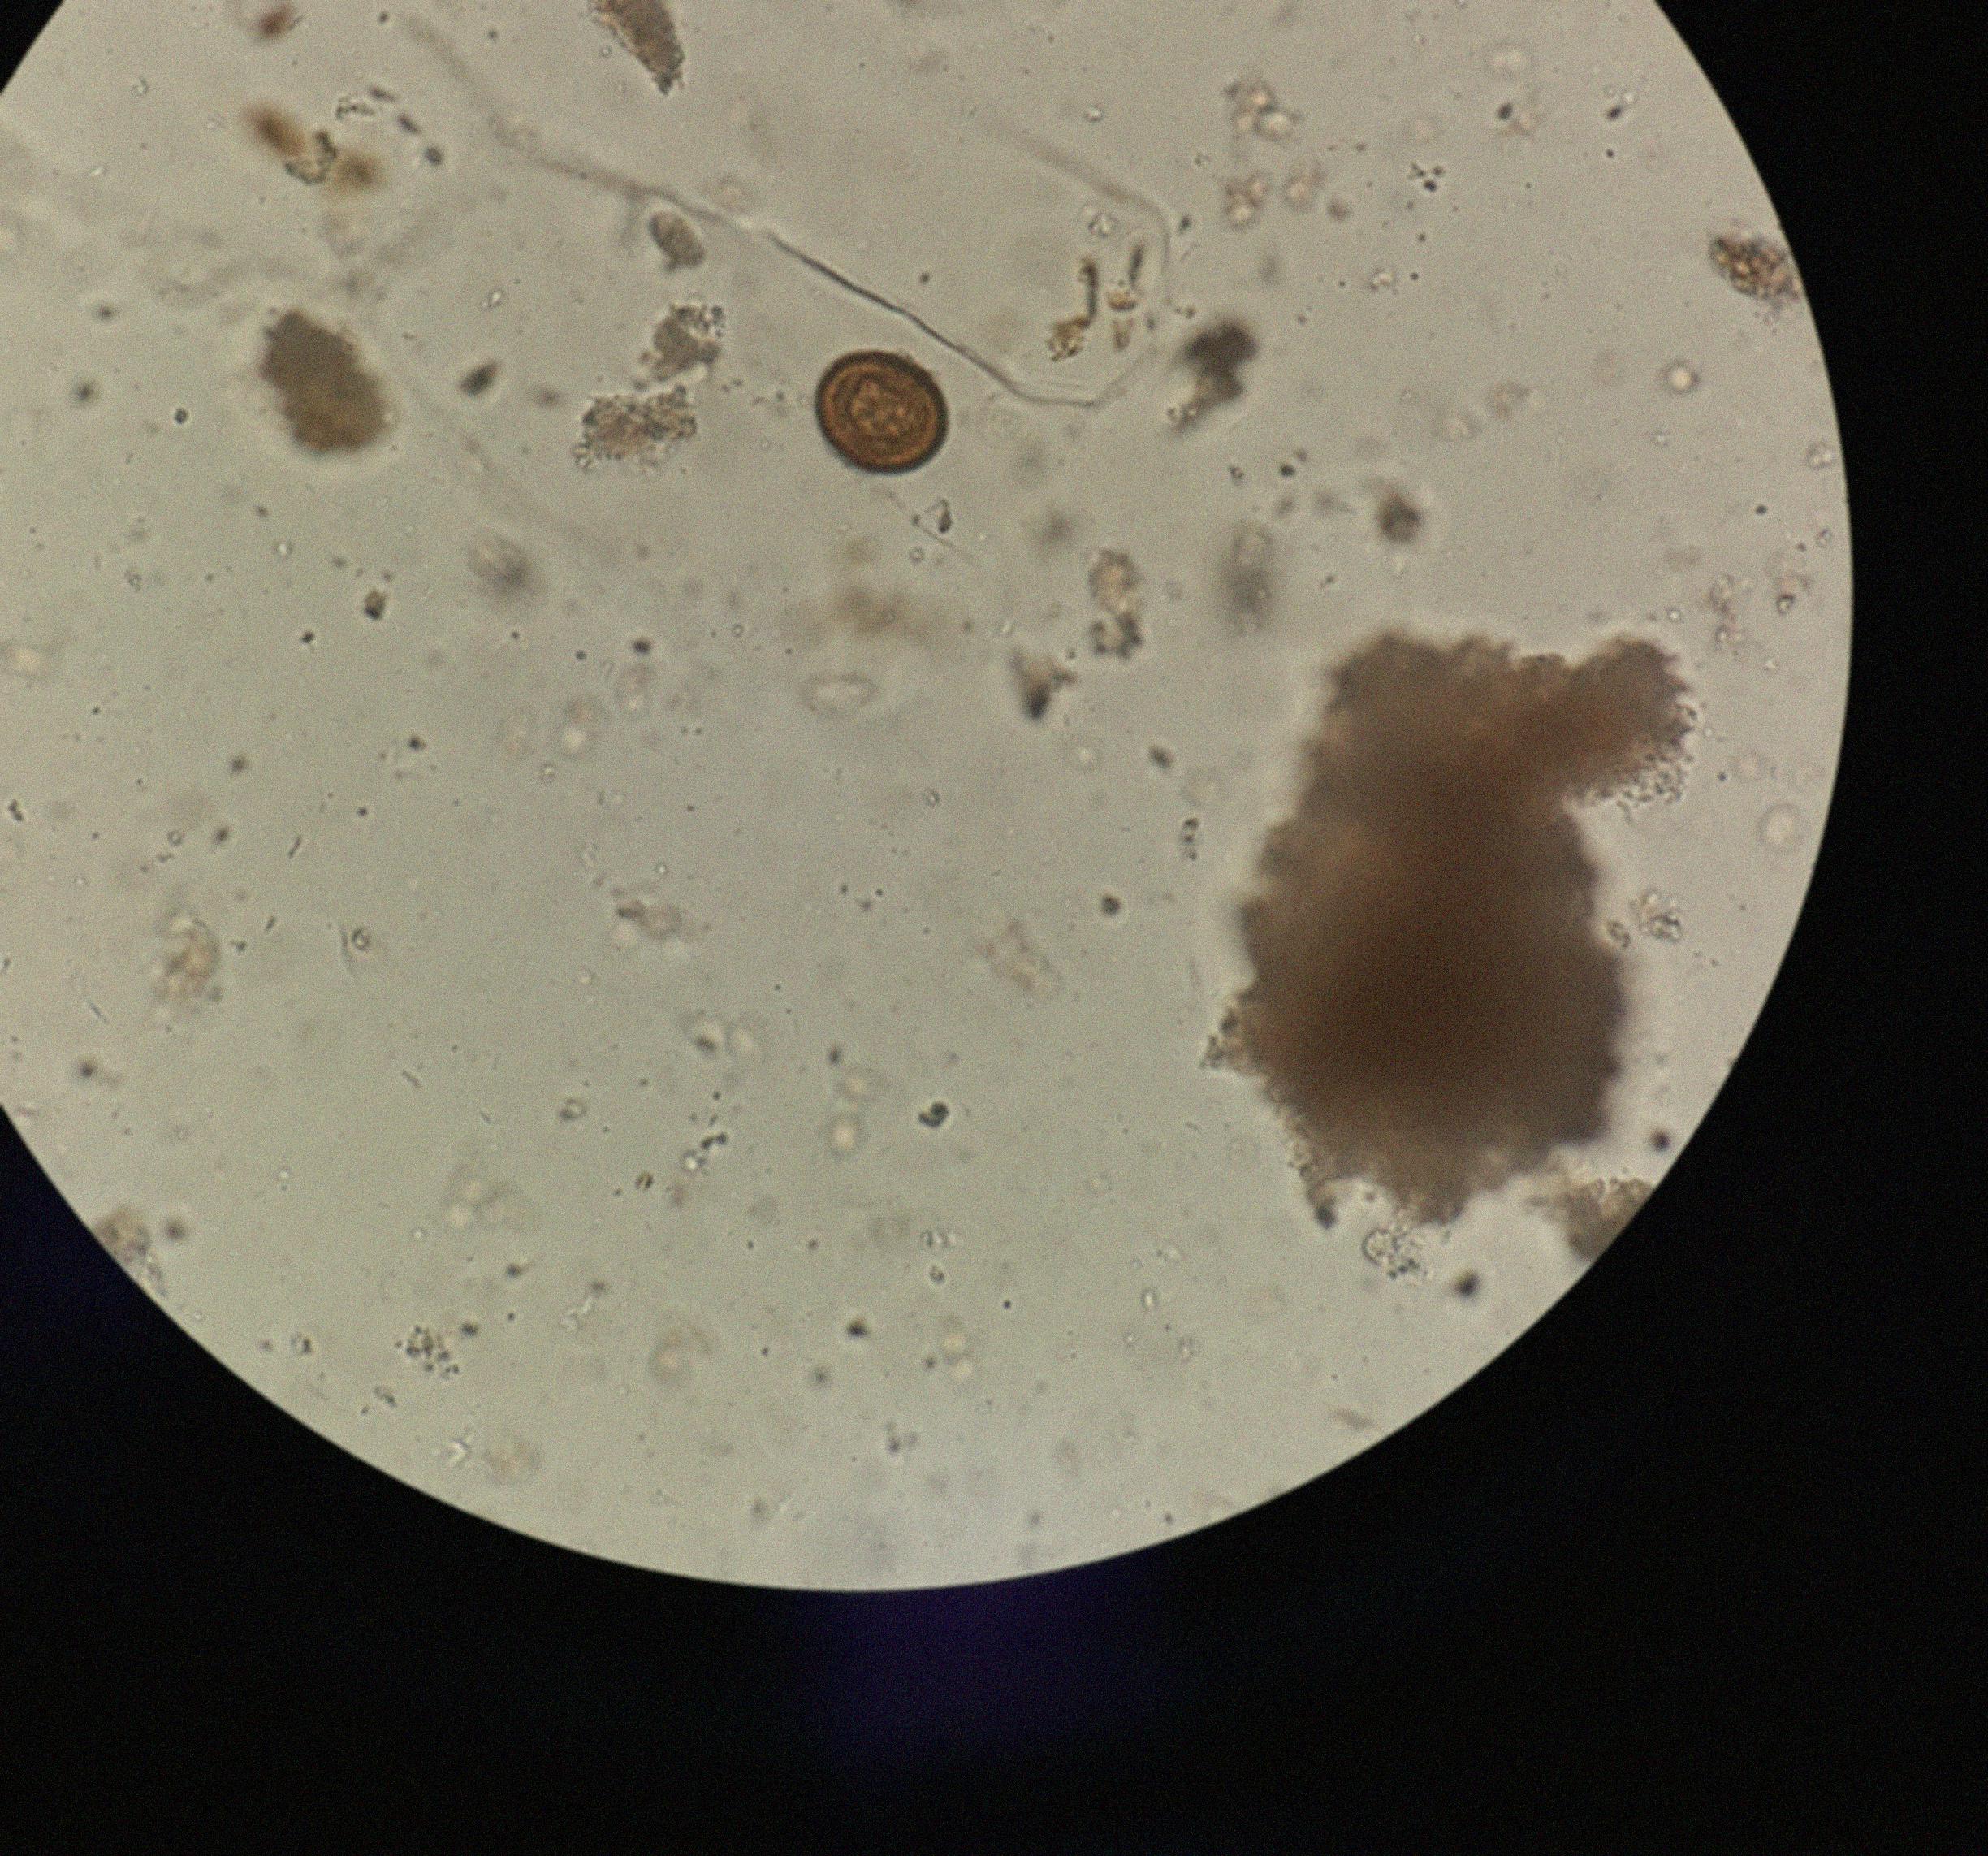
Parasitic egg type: Taenia spp. egg